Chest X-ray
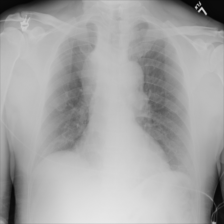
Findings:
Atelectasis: negative
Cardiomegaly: negative
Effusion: negative
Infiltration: negative
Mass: negative
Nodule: negative
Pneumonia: negative
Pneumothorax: negative
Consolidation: negative
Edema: negative
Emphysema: negative
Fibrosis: negative
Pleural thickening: negative
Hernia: negative